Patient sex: M
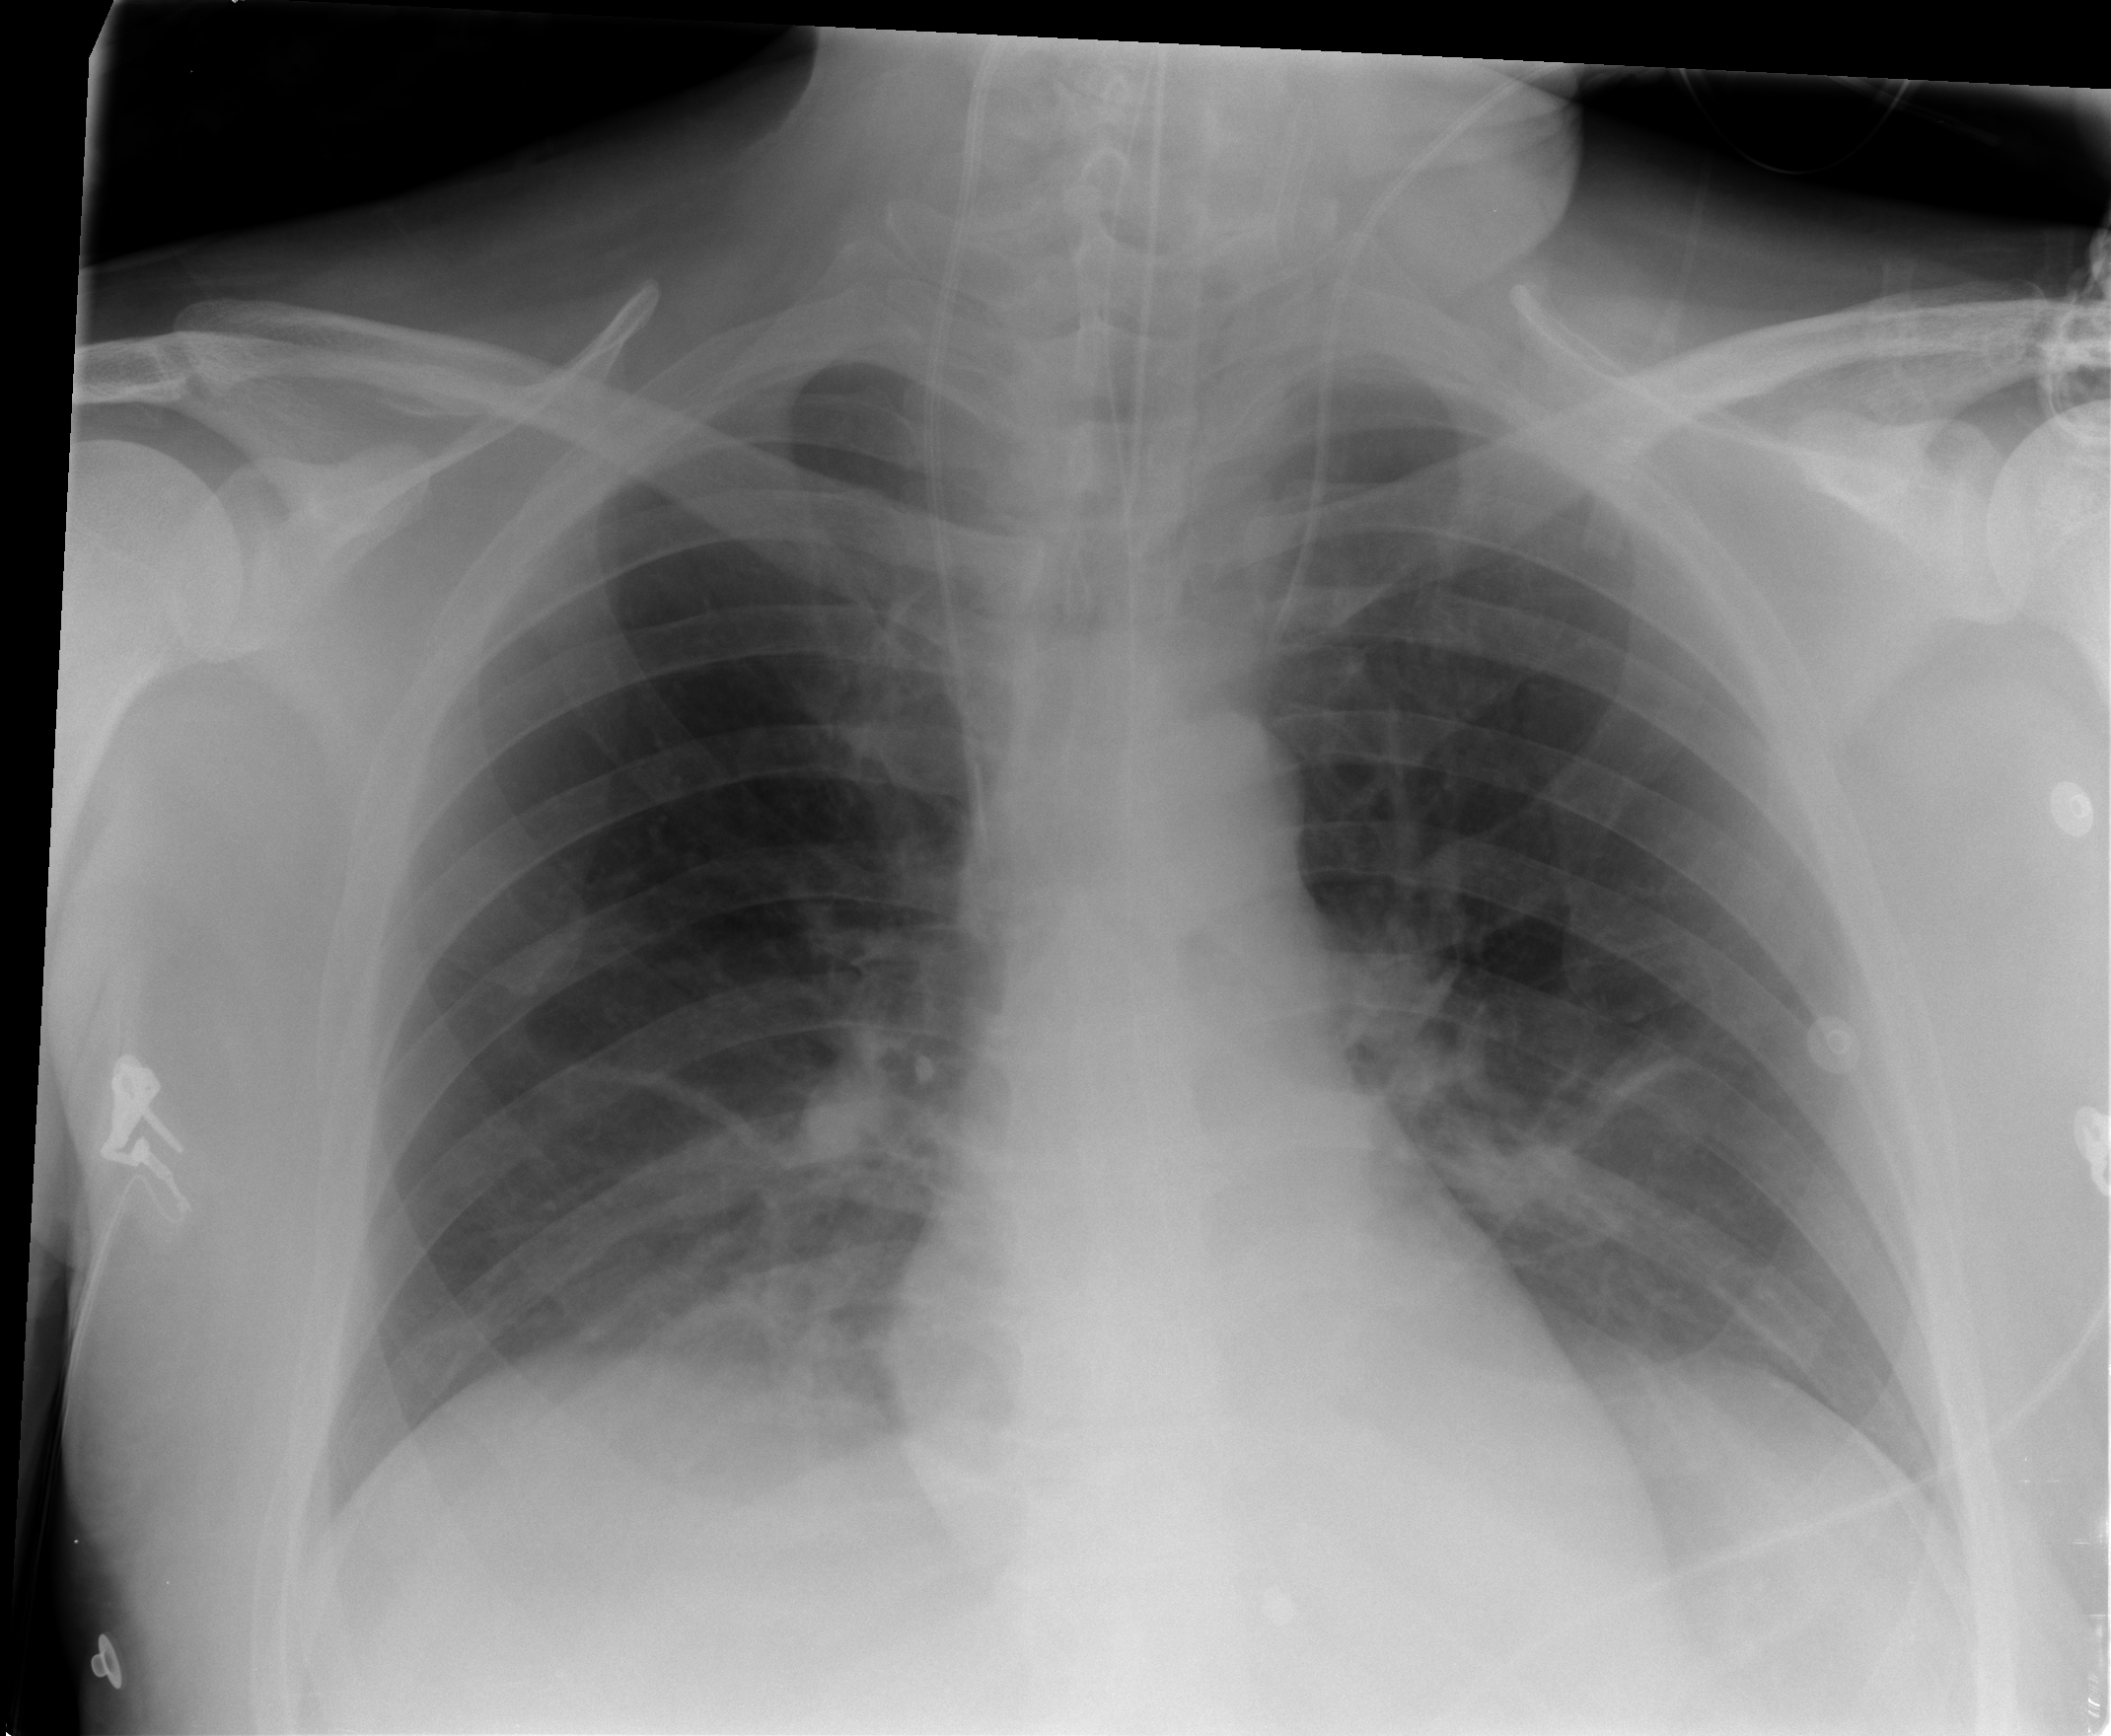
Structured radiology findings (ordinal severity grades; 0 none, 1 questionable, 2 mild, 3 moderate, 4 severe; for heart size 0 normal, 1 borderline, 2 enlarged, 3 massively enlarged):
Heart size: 0
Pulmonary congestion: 2
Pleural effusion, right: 0
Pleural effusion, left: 0
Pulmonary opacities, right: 0
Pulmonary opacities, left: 0
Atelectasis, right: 2
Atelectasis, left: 2